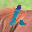
Label: 1